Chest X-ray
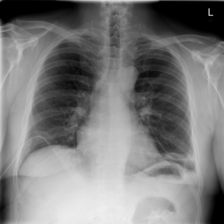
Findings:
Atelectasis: positive
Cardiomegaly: negative
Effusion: negative
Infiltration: negative
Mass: negative
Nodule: negative
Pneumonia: negative
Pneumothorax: negative
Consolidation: negative
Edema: negative
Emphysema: negative
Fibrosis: negative
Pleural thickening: negative
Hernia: negative